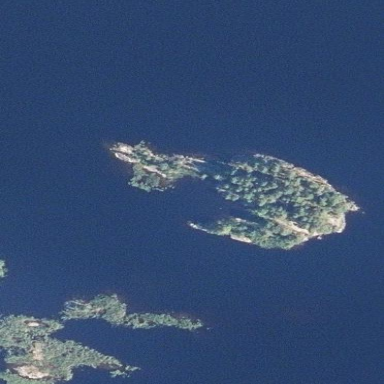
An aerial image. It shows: Islet surrounded by woodland.